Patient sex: F
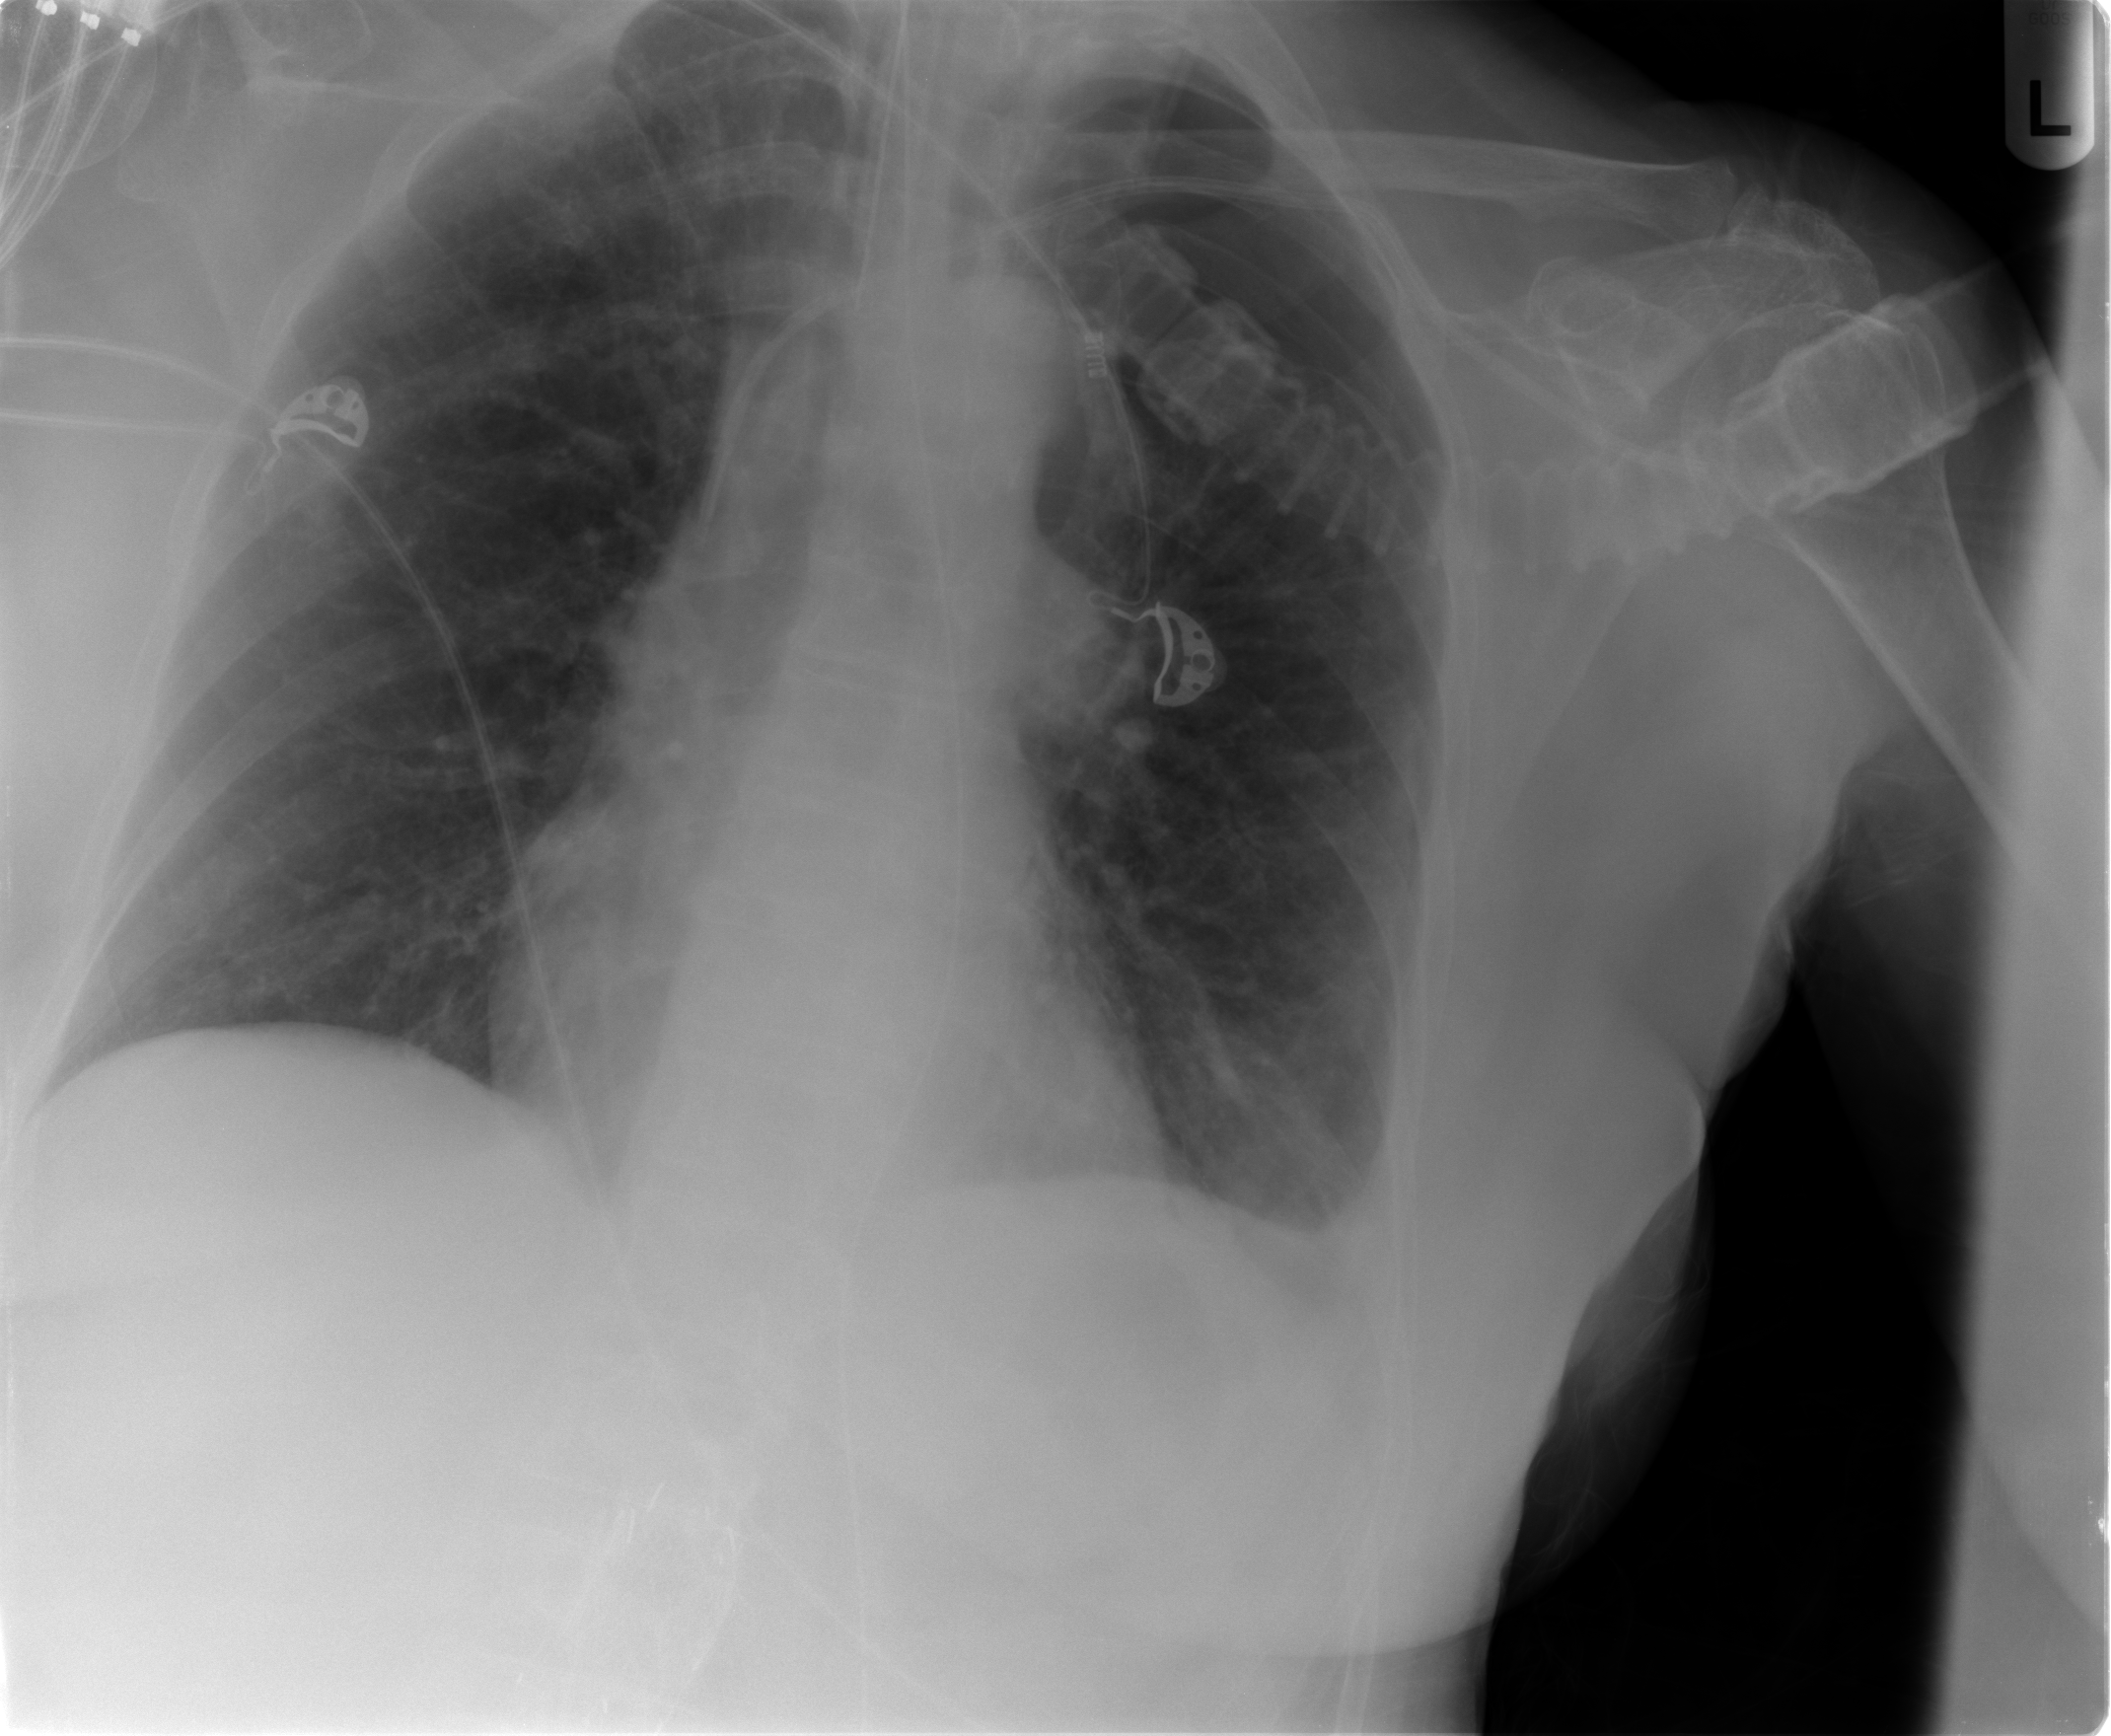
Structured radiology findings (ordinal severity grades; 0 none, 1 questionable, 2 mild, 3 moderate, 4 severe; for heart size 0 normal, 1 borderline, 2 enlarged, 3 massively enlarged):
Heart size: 0
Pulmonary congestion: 0
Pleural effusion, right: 0
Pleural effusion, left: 2
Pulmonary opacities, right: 0
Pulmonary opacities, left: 0
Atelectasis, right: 0
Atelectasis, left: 2